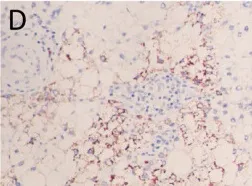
HSP70 (partially.
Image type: pathology (immunostaining)